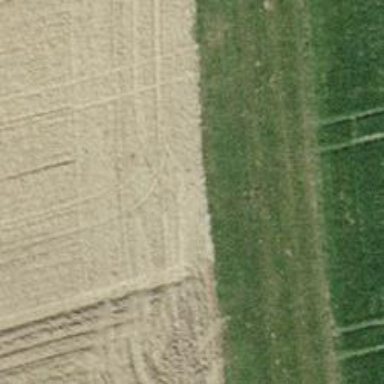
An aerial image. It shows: Grass track with Grade 4 tracktype.